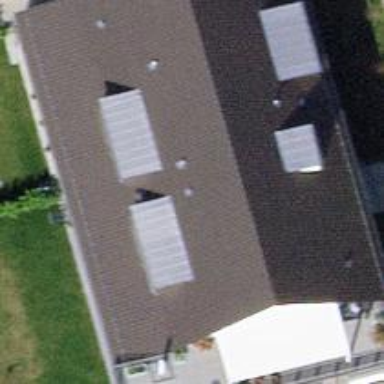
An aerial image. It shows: Gabled roof with roof tiles. The roof orientation is along the building structure.